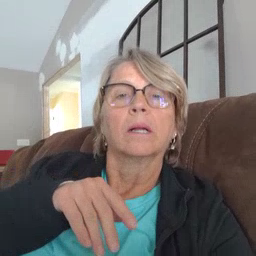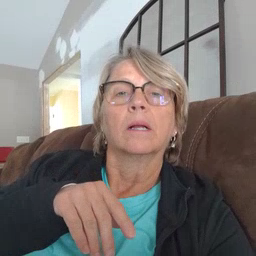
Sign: on